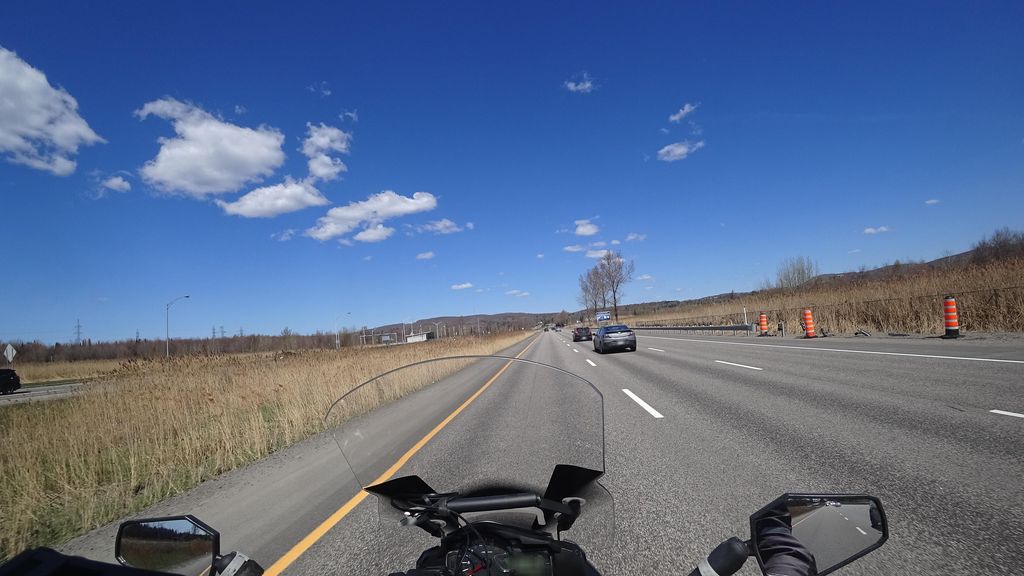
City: quebec_city